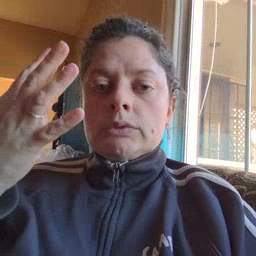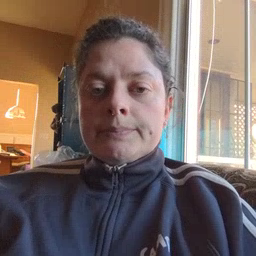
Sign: outside